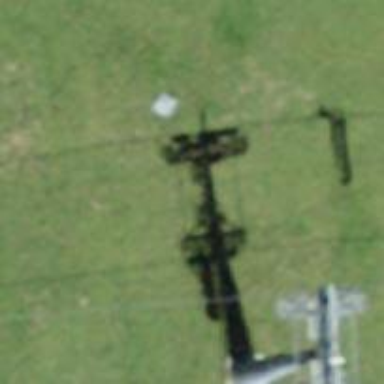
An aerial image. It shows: Pylon for aerialway.